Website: lowes
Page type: cart
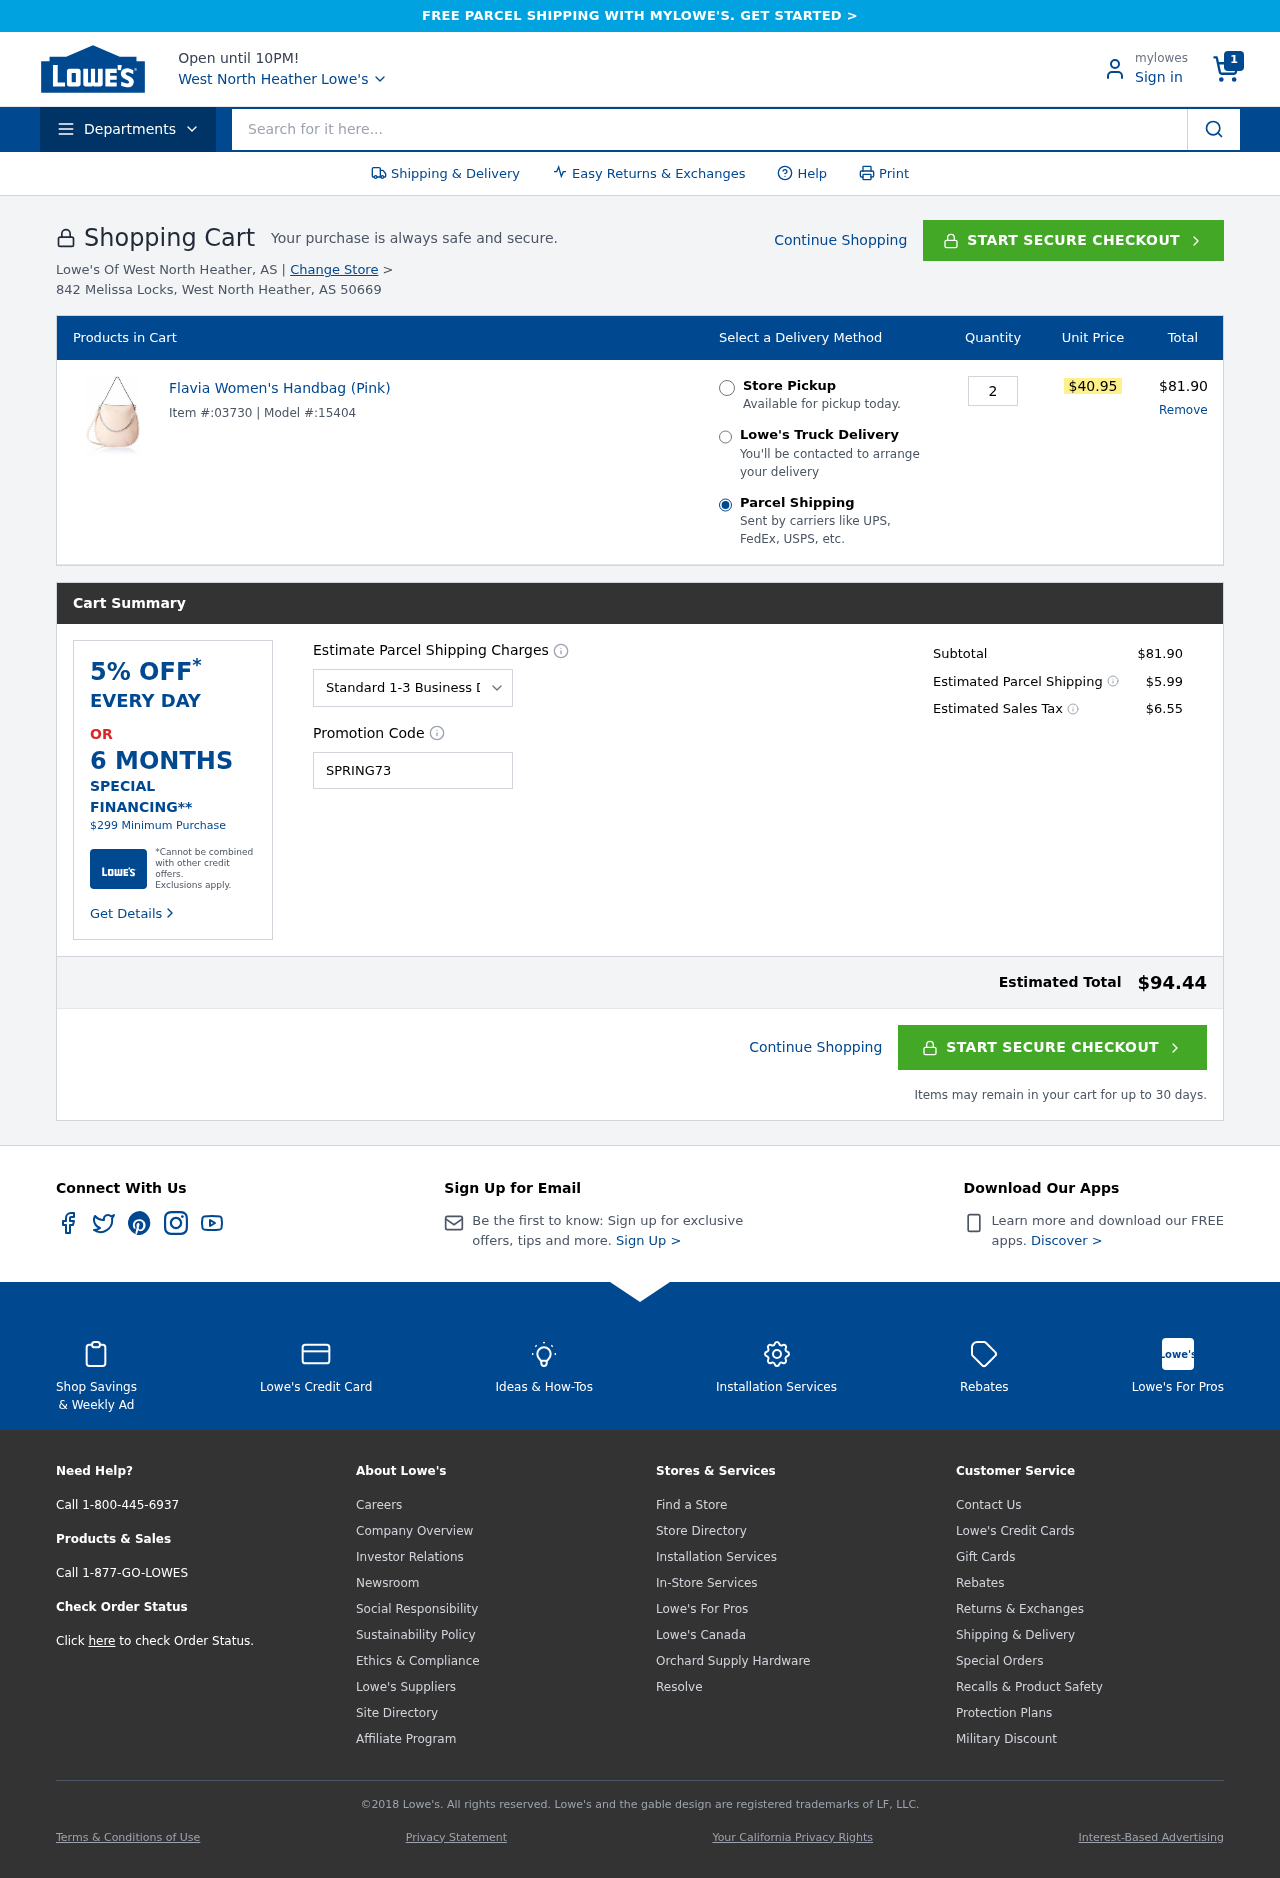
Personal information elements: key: PII_CITY
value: North Heather
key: PII_CITY
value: West North Heather
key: PII_POSTCODE
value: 50669
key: PII_PROMO_CODE
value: SPRING73
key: PII_STREET
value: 842 Melissa Locks
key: PII_STATE_ABBR
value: AS
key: PII_STATE
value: AS
Product elements: key: PRODUCT1_NAME
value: Flavia Women's Handbag (Pink)
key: PRODUCT1_PRICE
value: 40.95
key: PRODUCT1_QUANTITY
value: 2
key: PRODUCT1_MODEL
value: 15404
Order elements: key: ORDER_NUM_ITEMS
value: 1
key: ORDER_ITEM_ID
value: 03730
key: ORDER_LINE_TOTAL
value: $81.90
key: ORDER_SUBTOTAL
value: $81.90
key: ORDER_SHIPPING_COST
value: $5.99
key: ORDER_TAX
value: $6.55
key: ORDER_TOTAL
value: $94.44
Search elements: key: HEADER_SEARCH
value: Search for it here...